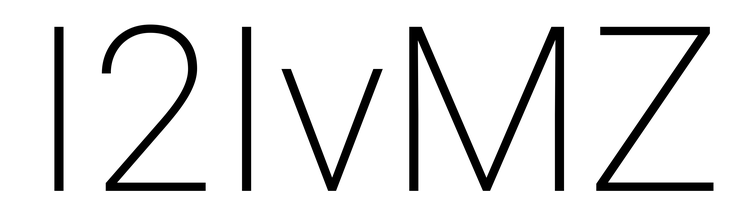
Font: Roboto_ExtraLight